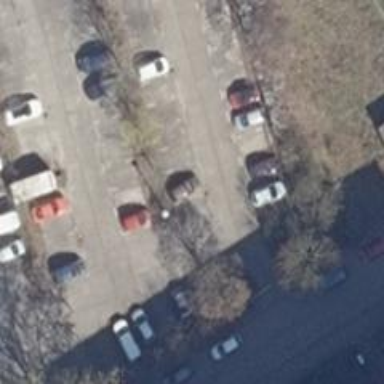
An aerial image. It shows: Concrete parking aisle as service road.